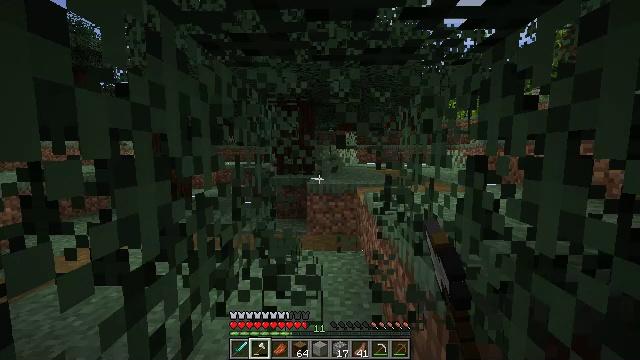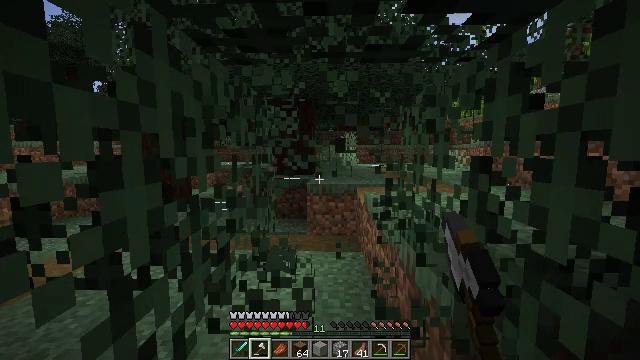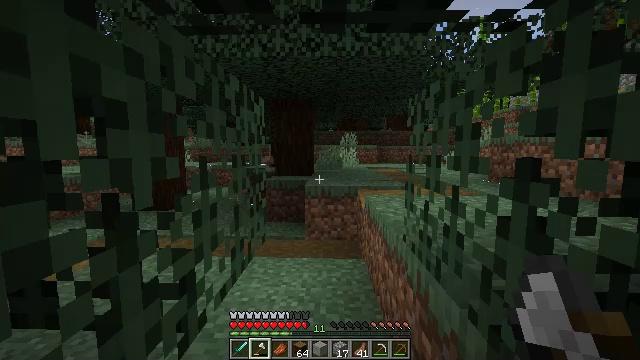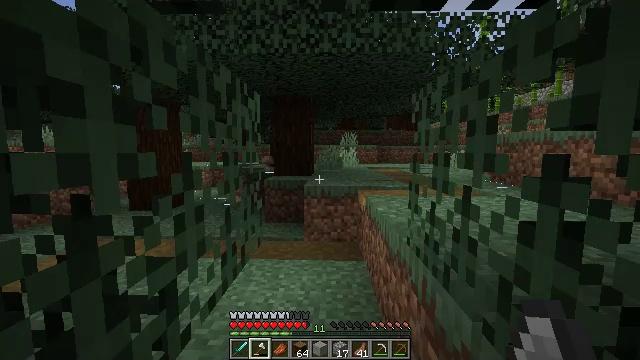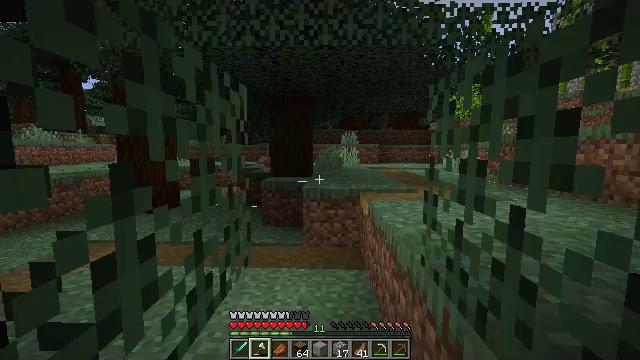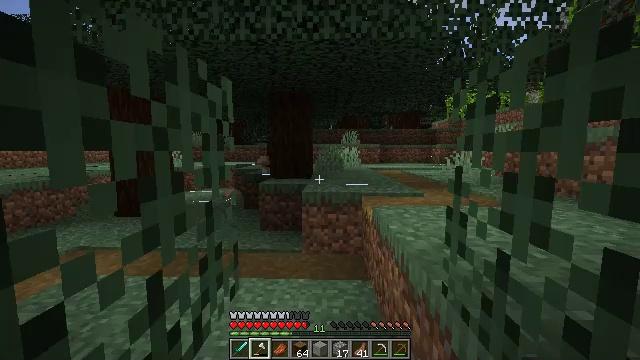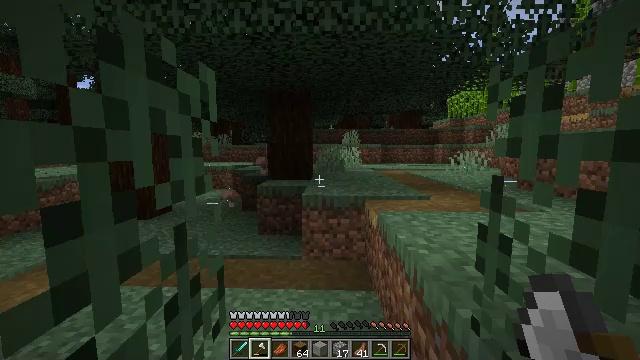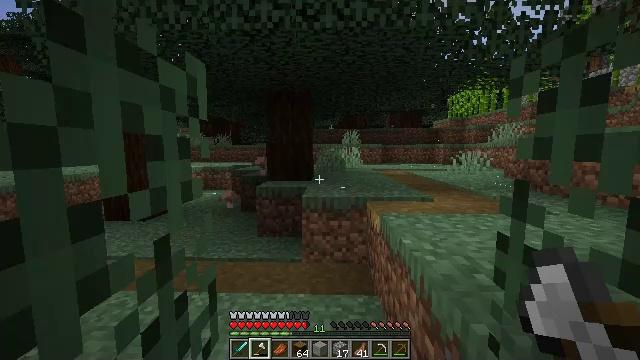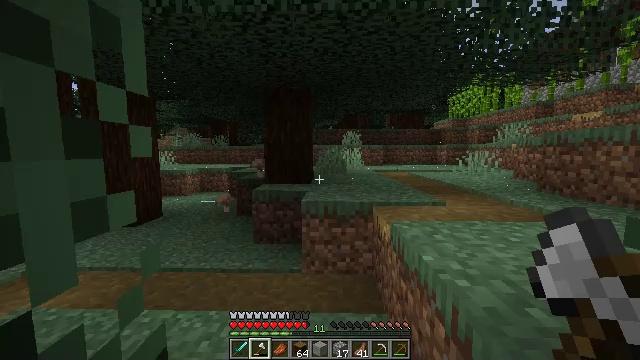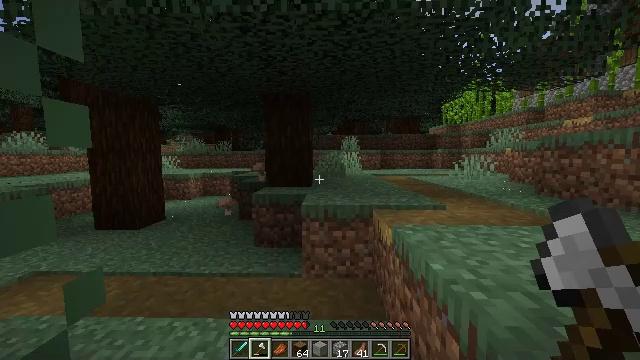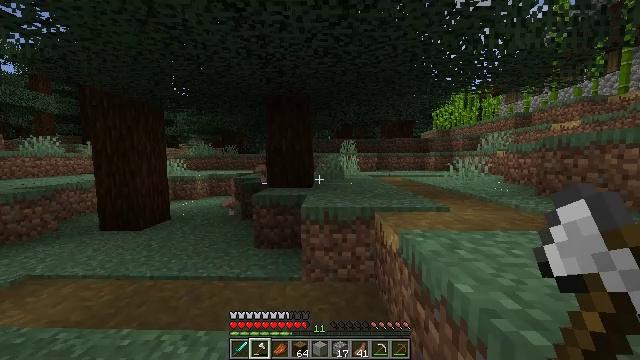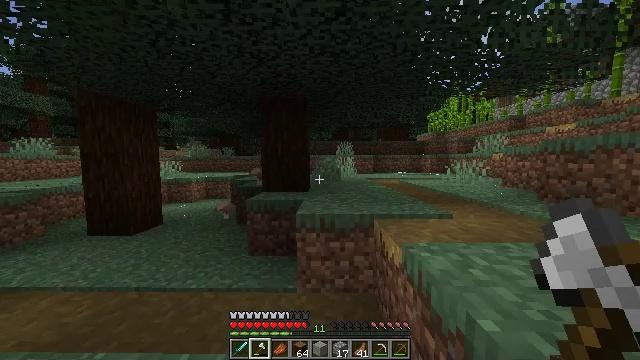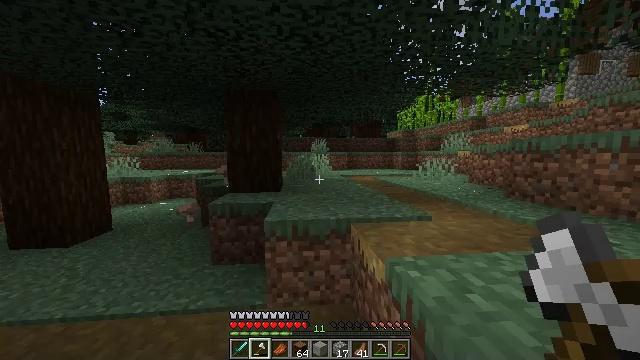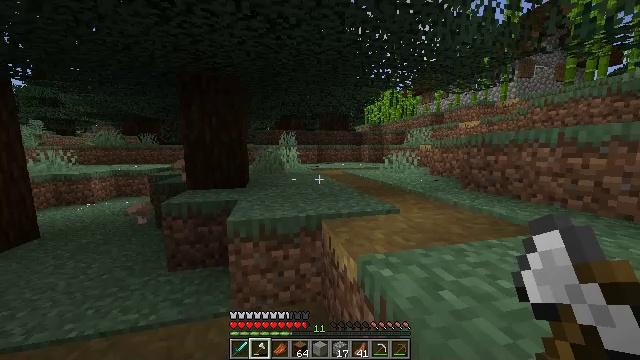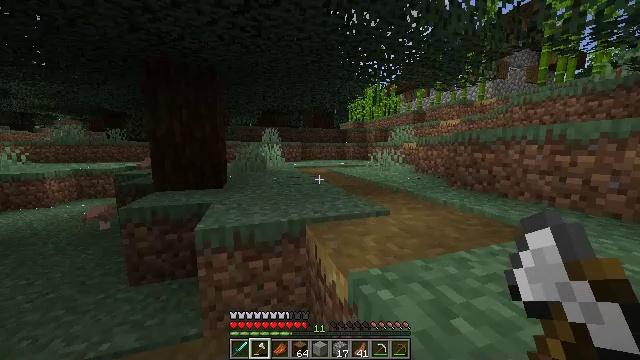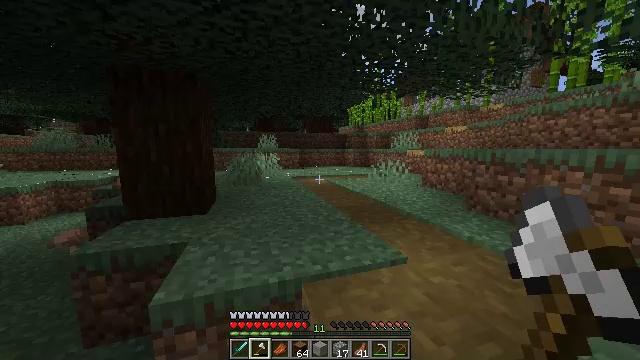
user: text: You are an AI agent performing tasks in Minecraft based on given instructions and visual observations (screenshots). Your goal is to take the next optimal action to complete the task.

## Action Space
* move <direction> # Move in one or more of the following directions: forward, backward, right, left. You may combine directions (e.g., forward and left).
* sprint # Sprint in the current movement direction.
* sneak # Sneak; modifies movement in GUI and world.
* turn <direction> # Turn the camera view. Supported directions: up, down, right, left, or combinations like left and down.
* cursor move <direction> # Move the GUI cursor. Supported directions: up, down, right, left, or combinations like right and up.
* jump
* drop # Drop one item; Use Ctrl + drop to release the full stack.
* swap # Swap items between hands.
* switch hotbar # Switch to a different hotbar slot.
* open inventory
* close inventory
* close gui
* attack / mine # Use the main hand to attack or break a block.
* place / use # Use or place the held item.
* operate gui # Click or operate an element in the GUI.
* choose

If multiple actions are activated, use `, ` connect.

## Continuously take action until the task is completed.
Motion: motion action
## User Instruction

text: Collect spruce log for building materials.
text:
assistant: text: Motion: move forward, attack / mine
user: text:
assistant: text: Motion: move forward, attack / mine
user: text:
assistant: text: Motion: move forward, attack / mine
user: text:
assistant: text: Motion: move forward, attack / mine
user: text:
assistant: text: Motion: move forward
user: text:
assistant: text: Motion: move forward
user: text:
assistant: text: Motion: move forward
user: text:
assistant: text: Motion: move forward, sprint
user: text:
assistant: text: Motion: move forward, sprint
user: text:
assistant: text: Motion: move forward, sprint
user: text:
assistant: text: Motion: move forward, sprint
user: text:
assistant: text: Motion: move forward, turn right and down
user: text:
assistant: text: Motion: move forward, turn right and down
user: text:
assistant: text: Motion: move forward, turn right
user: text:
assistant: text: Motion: move forward, jump
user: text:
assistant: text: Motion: move forward, jump
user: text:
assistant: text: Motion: move forward, jump
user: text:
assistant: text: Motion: move forward, jump
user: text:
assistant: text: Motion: move forward, turn left, jump
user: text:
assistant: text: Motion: move forward, turn left and down, jump
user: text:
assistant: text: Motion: move forward, turn left and down
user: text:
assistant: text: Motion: move forward, turn left
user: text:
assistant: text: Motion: move forward, turn left
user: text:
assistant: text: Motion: move forward, sprint, turn left
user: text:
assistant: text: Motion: move forward, sprint, turn left
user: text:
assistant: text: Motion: move forward, sprint
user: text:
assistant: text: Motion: move forward
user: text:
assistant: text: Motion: move forward, turn left, attack / mine
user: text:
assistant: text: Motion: turn left, attack / mine
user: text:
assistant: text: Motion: attack / mine